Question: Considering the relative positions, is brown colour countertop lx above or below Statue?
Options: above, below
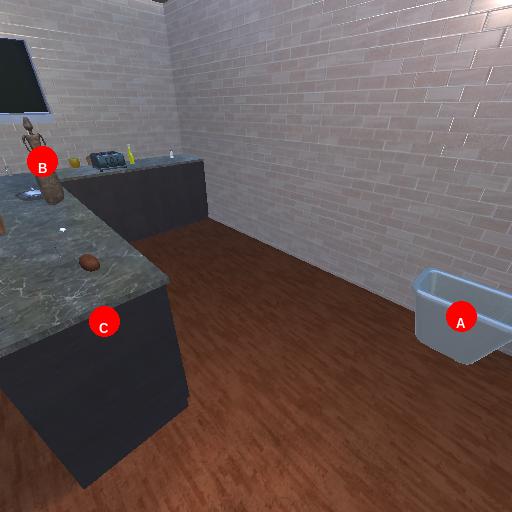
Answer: above